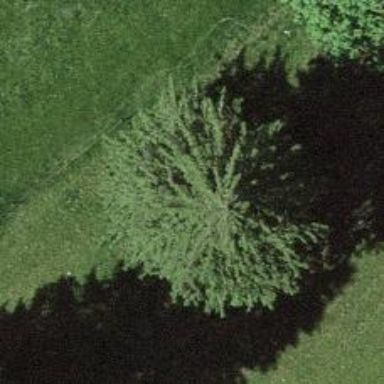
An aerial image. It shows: Needle-leaved tree in nature.